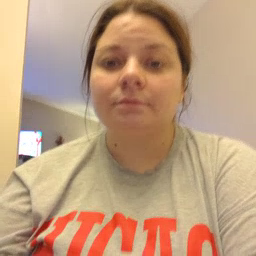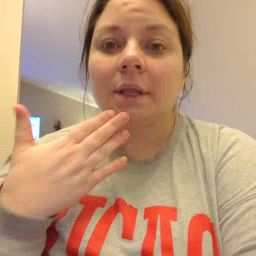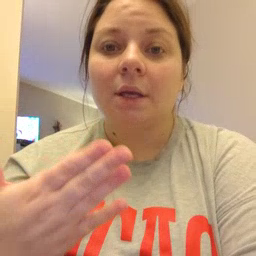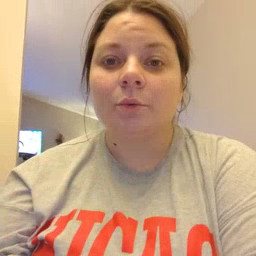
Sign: thankyou